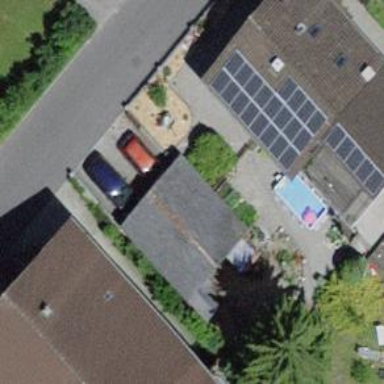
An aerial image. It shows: Garage.